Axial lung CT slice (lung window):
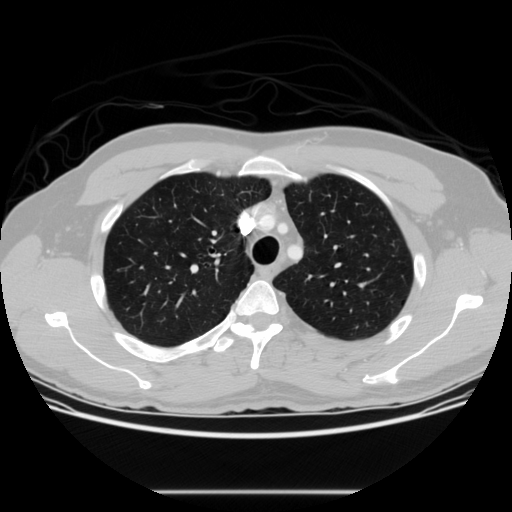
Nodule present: no